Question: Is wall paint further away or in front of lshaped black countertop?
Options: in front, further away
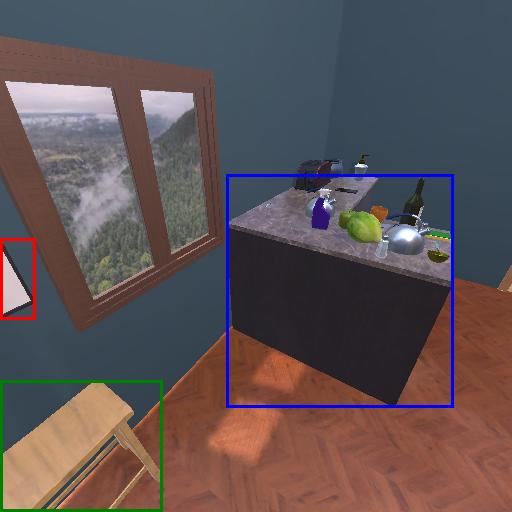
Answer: in front